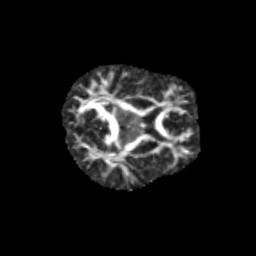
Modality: FA
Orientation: axial
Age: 11
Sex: male
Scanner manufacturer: siemens
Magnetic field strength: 3 T
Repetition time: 3.8 s
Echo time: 0.07 s